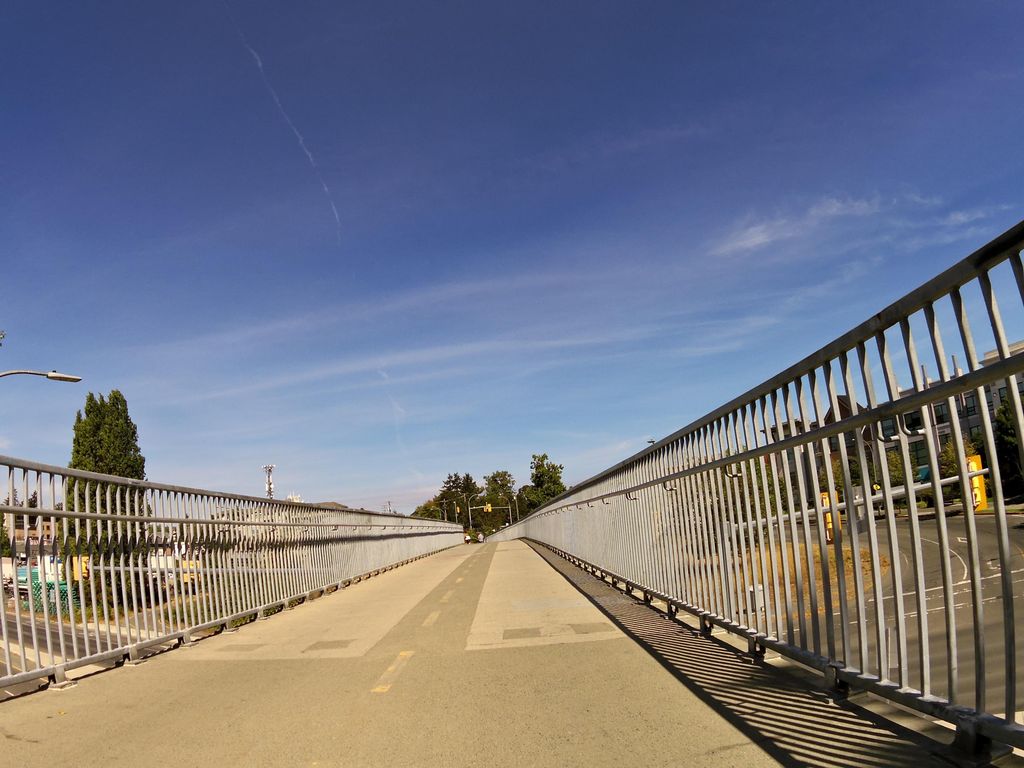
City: victoria